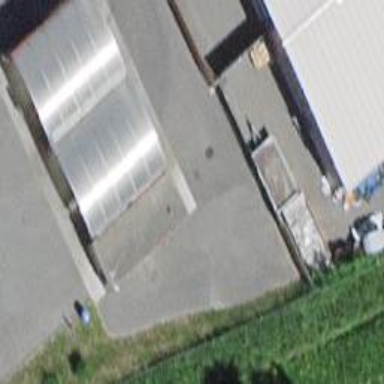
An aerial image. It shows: Car wash building.